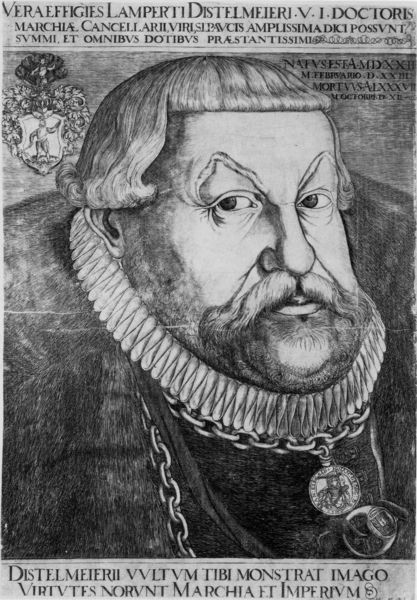
Titel: Bildnis des Lambert Distelmeier, Anwalt
Künstler: Hieronymus Nützel
Institution: (Seriendruck)
Schlagwörter: mann, weiß, frisur, grau, haar, mund, nase, ohr, schwarz, stirn, zeichnung, alt, bart, jacke, schnurrbart, augen, falten, gesicht, kragen, pelz, bild, bildnis, halskrause, portrait, porträt, haare, mantel, blatt, augenbrauen, brustbild, frontal, kinn, ohren, renaissance, fell, perücke, schärpe, schrift, kette, grafik, graphik, dick, schnurbart, inschrift, brauen, deutsch, augenbraue, ring, fett, medaillon, groß, druck, druckgraphik, schwarzweiss, druckgrafik, stich, seite, text, medallie, orden, distel, krause, wappen, pelzkragen, halbprofil, anhänger, amulett, medallion, halbporträt, ponny, mittelalter, reichtum, gelehrter, medaille, emblem, kupferstich, doktor, münze, latein, heinrich, reformation, münzen, bürgermeister, pagenschnitt, amtskette, dich, stahlstich, bard, kete, barth, taler, augenbrau, fron, distelmeier, bürgerneister, pelzmante, lapertus, scrit